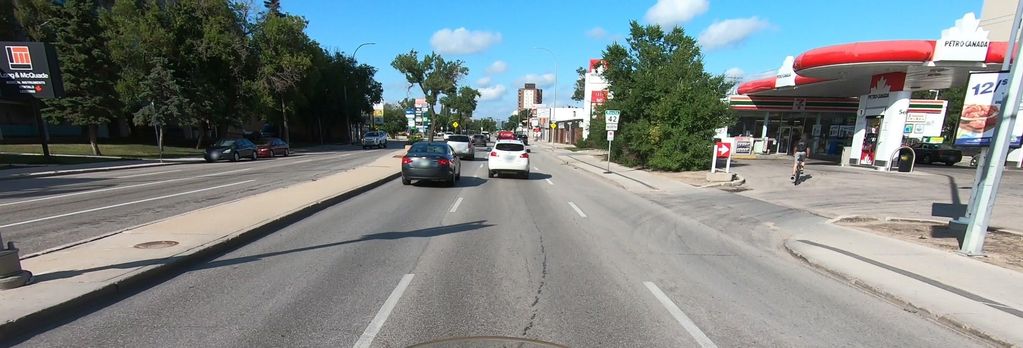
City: winnipeg